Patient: sex M, age 74
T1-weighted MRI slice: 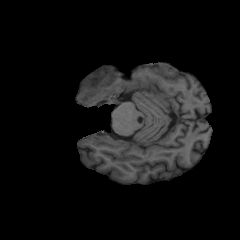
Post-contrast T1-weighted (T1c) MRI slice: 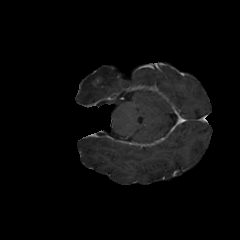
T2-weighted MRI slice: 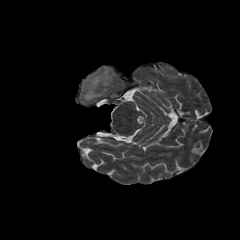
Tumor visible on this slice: yes
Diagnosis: Glioblastoma, IDH-wildtype
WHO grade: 4